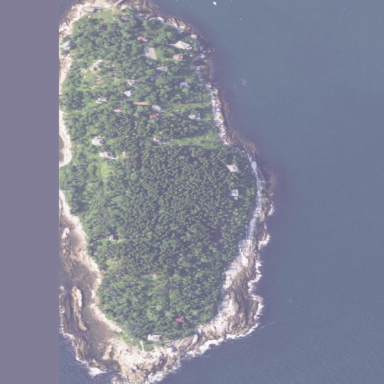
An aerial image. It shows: Islet located along the natural coastline.